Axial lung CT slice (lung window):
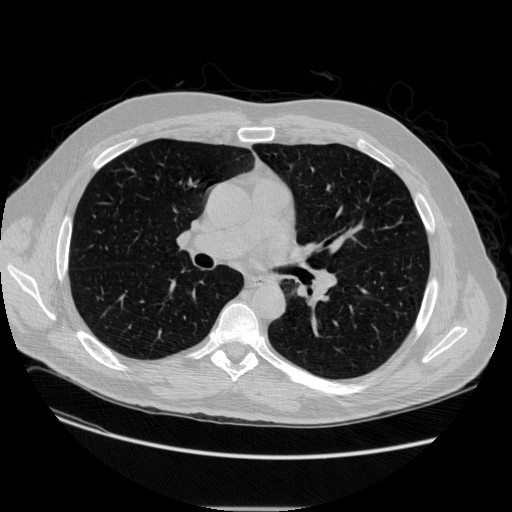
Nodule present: no